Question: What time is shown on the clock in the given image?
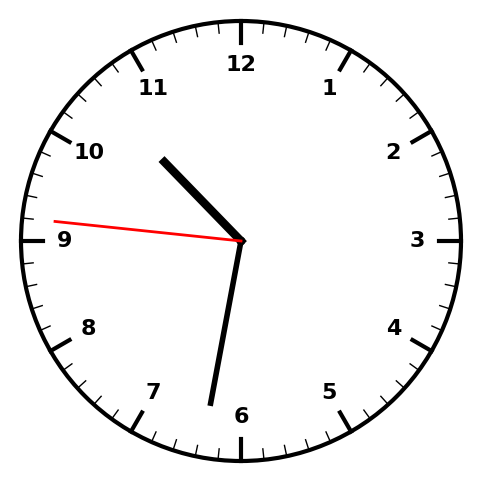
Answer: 10:31:46